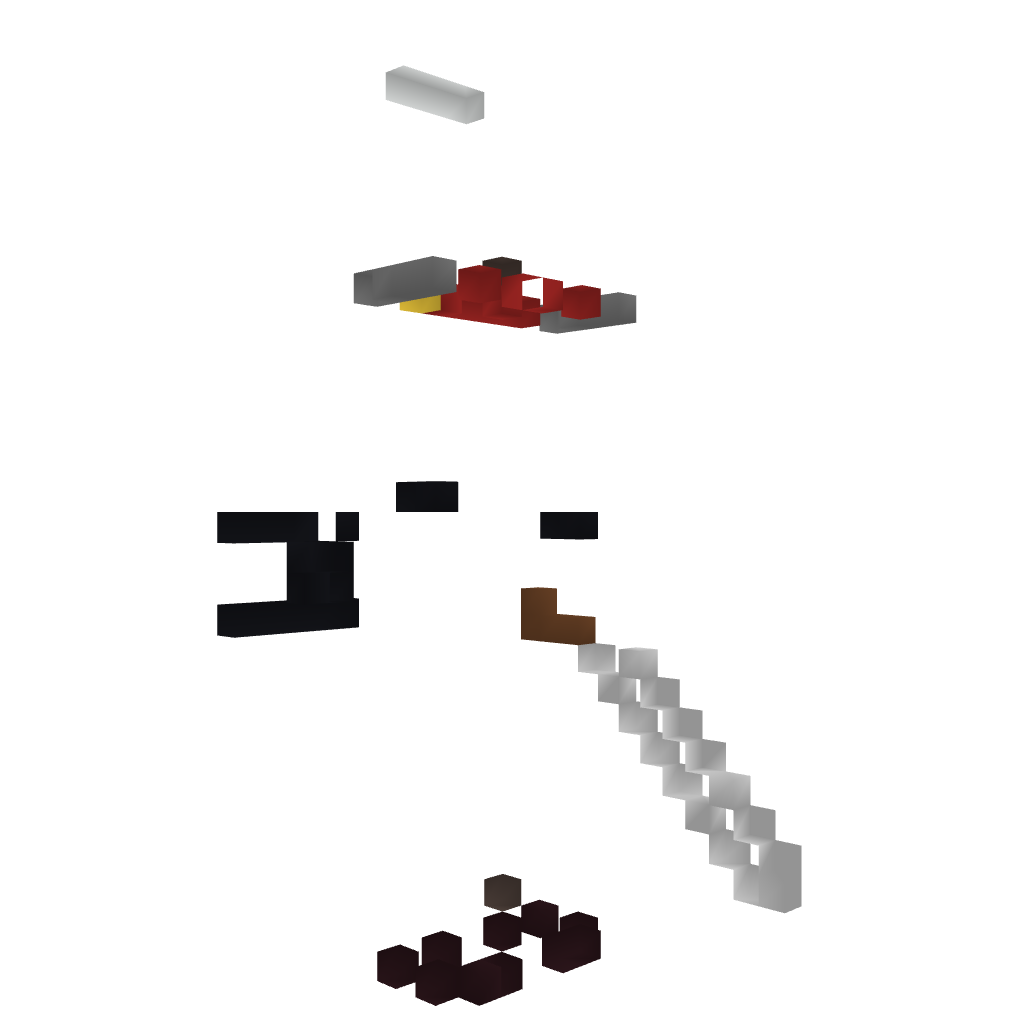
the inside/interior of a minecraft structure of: Roman Statue